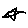
Label: star